【题型】填空题　【知识点】向量　【难度】easy
如图所示，每个小正方形的边长都是 1，在其中标出了 6 个向量，在这 6 个向量中：

(1) 有两个向量的模相等，这两个向量是$\boldsymbol{  }$，它们的模都等于$\boldsymbol{  }$；

(2) 存在着共线向量，这些共线的向量是$\boldsymbol{  }$，它们的模的和等于$\boldsymbol{  }$。
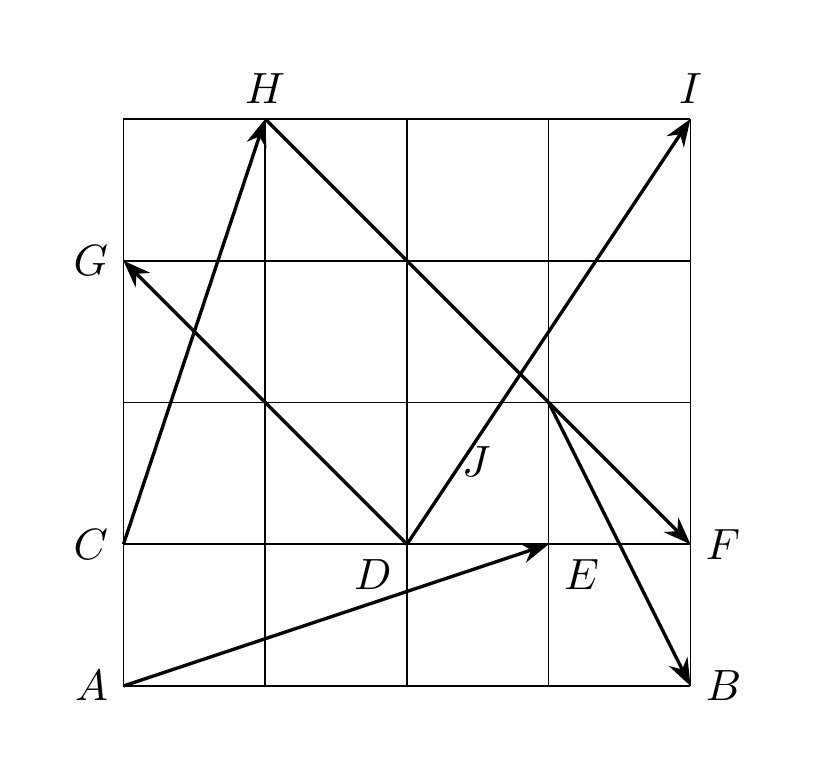
【解答】
\textbf{【答案】}
$\overrightarrow{CH},\overrightarrow{AE}$

$\sqrt{10}$

$\overrightarrow{DG},\overrightarrow{HF}$

$5\sqrt{2}$

\vspace{1em}
\textbf{【分析】}
(1) 通过计算向量的模进行判断即可；
(2) 通过判断直线 $DG,HF$ 的位置关系来判断两向量是否共线。

\vspace{1em}
\textbf{【解析】}
结合图形可知：
(1) $|\overrightarrow{CH}| = |\overrightarrow{AE}| = \sqrt{3^2 + 1^2} = \sqrt{10}$；

(2) 因为 $\angle CDG = \angle CFH = 45^\circ$，所以 $DG \parallel HF$，所以向量 $\overrightarrow{DG},\overrightarrow{HF}$ 共线，
\[
|\overrightarrow{DG}| + |\overrightarrow{HF}| = \sqrt{2^2 + 2^2} + \sqrt{3^2 + 3^2} =  5\sqrt{2}.
\]

故答案为：
(1) $\overrightarrow{CH},\overrightarrow{AE}$；$\sqrt{10}$
(2) $\overrightarrow{DG},\overrightarrow{HF}$；$5\sqrt{2}$